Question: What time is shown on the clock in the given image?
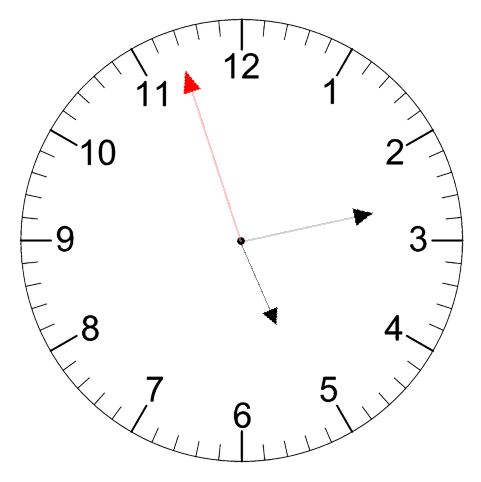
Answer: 05:12:57